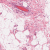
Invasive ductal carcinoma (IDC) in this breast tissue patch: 0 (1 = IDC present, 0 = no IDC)